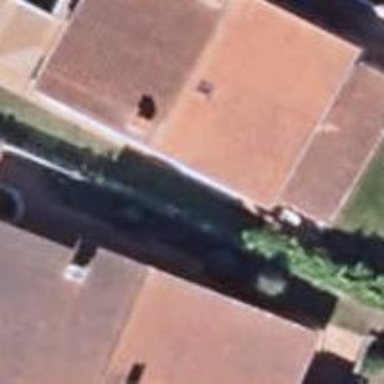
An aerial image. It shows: Simple house.